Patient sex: M
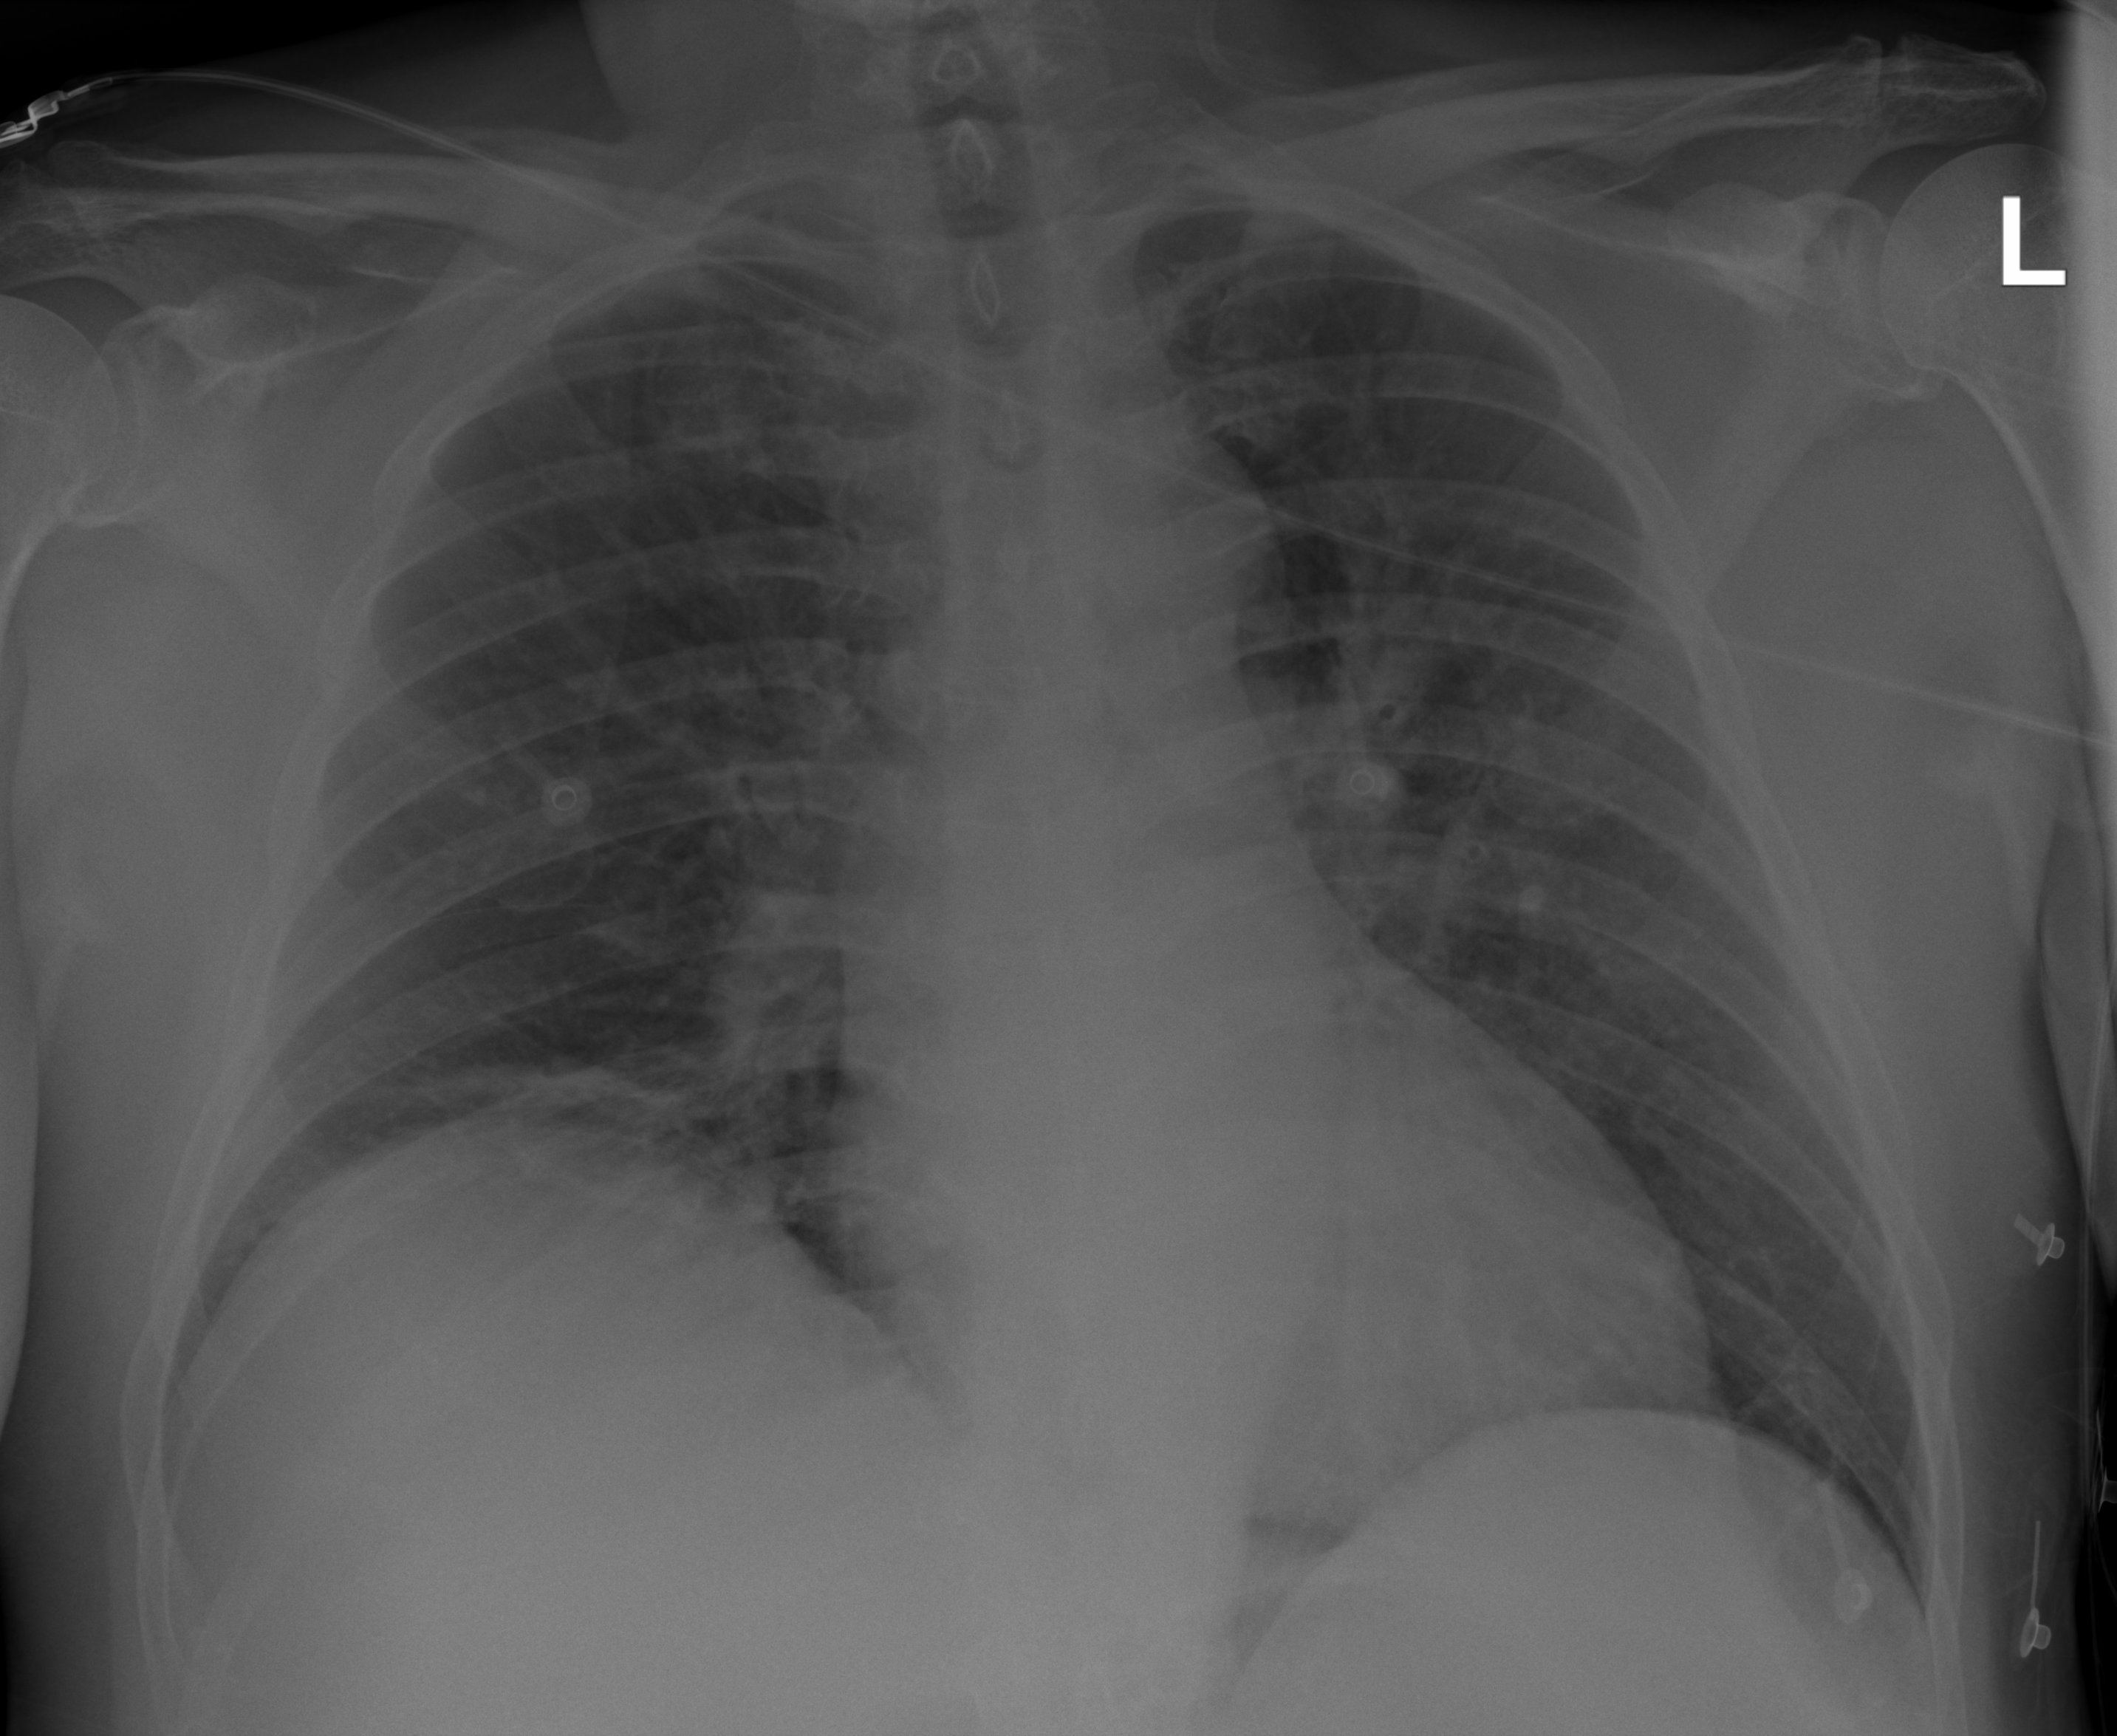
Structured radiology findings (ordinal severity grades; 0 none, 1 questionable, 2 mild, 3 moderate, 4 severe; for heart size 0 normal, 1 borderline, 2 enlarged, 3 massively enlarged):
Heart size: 1
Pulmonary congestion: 0
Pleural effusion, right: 0
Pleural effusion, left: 0
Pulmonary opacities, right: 0
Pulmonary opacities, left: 0
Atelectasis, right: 2
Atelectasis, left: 0